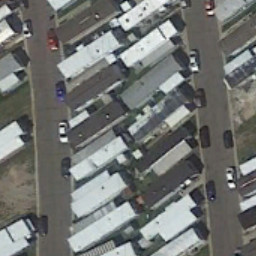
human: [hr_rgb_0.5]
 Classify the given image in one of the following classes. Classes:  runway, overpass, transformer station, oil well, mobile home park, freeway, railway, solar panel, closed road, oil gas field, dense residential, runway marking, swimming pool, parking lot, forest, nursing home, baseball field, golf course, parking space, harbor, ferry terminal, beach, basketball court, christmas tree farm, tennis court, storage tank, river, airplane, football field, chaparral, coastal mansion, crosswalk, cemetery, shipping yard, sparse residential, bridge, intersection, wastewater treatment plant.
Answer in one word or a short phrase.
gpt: mobile home park